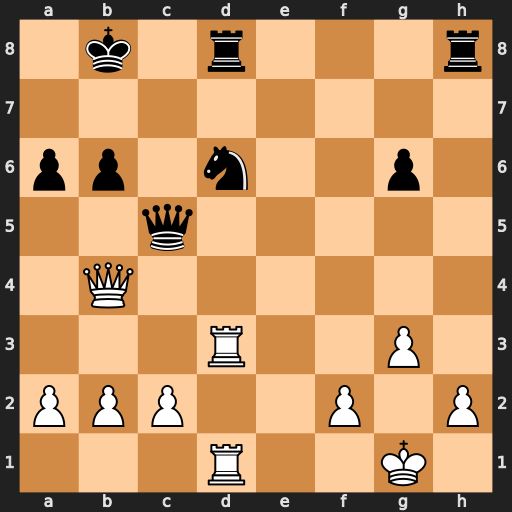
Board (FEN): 1k1r3r/8/pp1n2p1/2q5/1Q6/3R2P1/PPP2P1P/3R2K1
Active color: w
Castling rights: -
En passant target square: -
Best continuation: Qxc5 bxc5 Rxd6 Rxd6 Rxd6